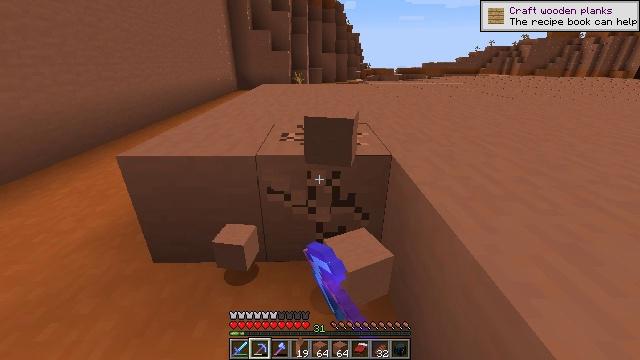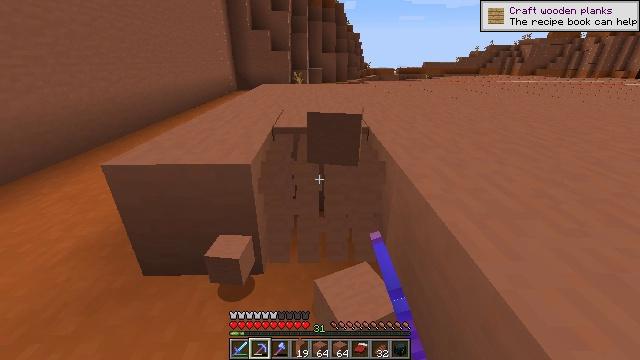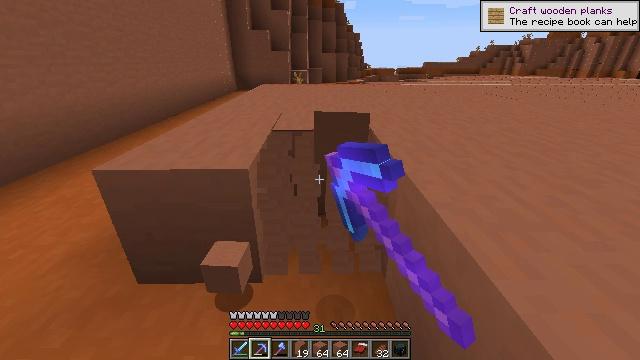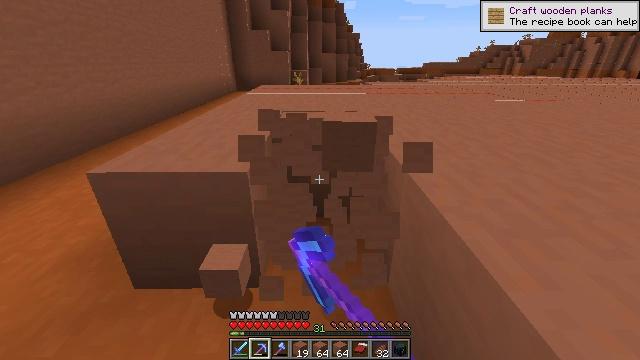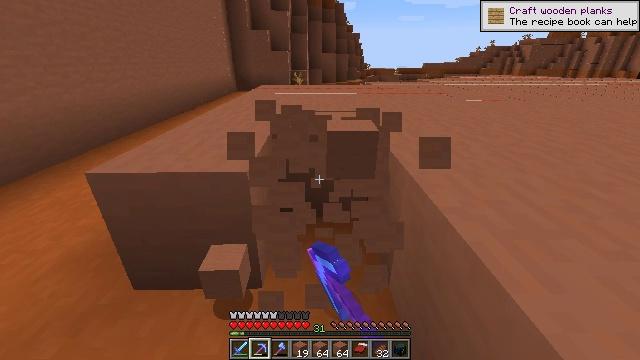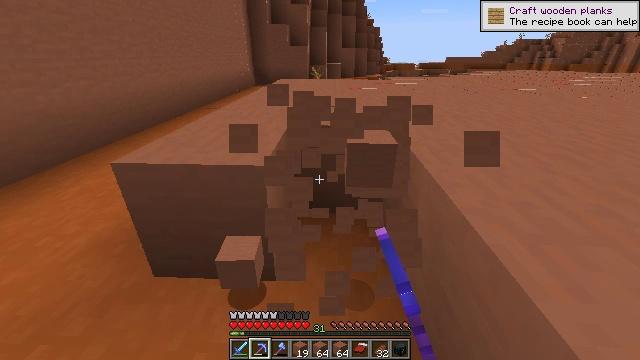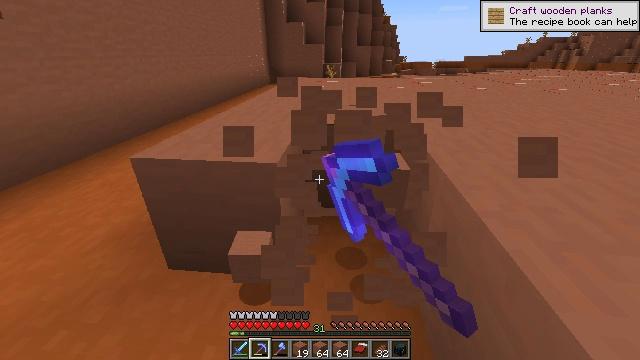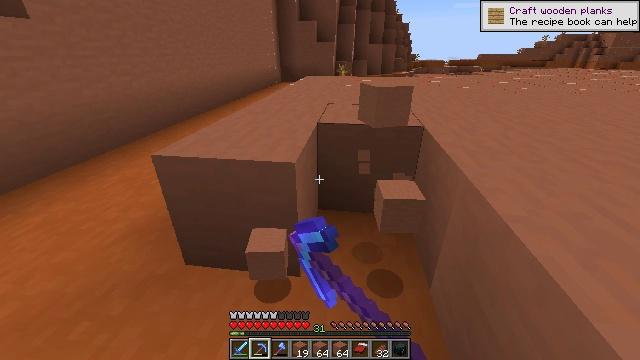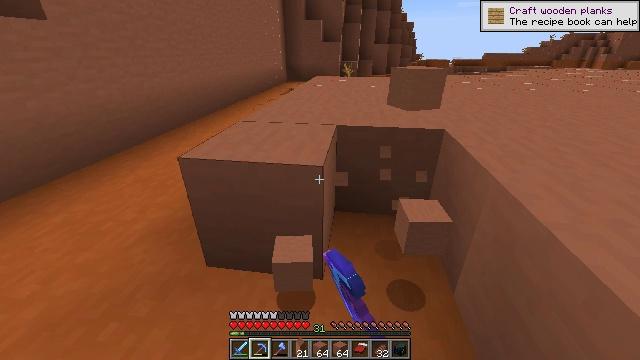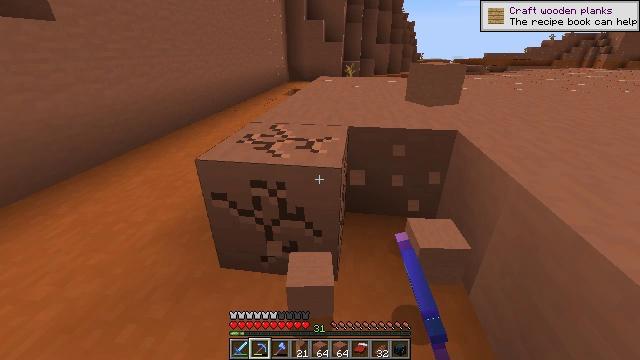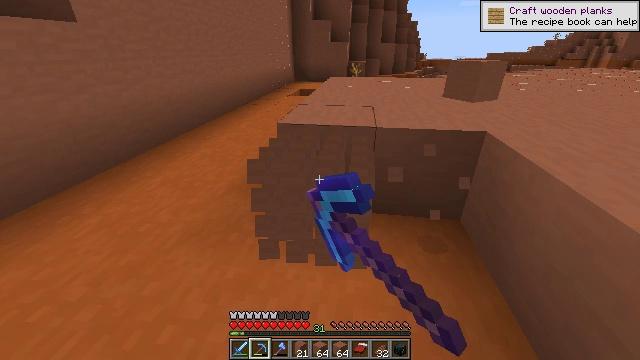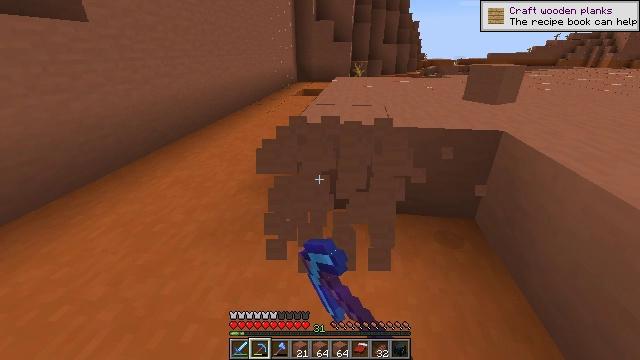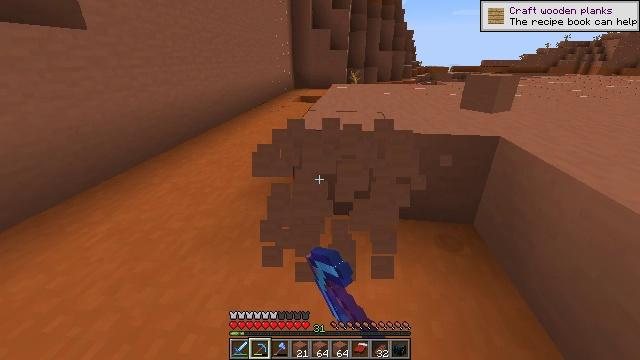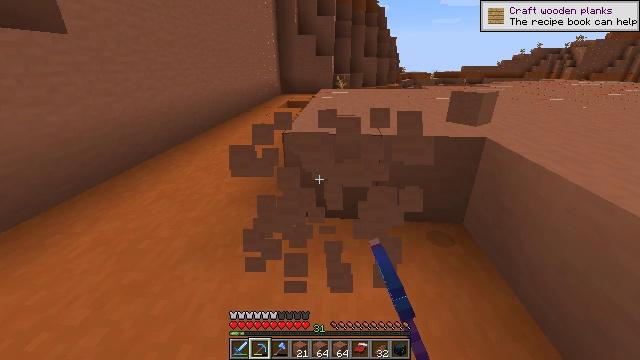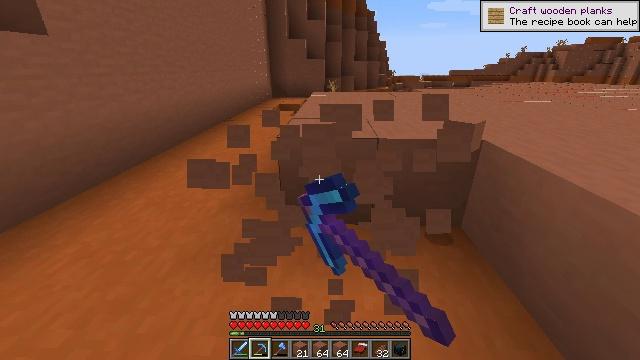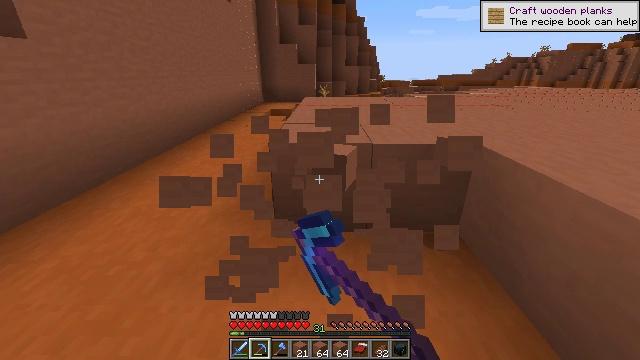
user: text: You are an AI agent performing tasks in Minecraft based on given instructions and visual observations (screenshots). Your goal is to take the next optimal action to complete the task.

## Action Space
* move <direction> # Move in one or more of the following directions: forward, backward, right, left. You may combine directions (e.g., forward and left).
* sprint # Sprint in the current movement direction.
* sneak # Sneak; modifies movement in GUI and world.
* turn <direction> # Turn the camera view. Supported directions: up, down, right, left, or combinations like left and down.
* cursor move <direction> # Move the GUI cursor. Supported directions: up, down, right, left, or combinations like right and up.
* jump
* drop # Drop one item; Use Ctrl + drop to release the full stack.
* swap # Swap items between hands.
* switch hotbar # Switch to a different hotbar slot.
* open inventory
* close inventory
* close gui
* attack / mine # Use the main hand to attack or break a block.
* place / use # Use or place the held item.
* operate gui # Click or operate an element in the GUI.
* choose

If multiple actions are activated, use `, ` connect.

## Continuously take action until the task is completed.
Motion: motion action
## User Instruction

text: Break terracotta to collect it.
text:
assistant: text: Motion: attack / mine
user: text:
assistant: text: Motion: attack / mine
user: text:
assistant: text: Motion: attack / mine
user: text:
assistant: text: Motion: attack / mine
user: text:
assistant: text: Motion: turn left and down, attack / mine
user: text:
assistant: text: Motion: turn left, attack / mine
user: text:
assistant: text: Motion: move left, turn left, attack / mine
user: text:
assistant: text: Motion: move left, attack / mine
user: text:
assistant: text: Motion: move left, attack / mine
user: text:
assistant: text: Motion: move left, attack / mine
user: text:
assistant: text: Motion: attack / mine
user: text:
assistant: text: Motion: turn up, attack / mine
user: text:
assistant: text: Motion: turn right and up, attack / mine
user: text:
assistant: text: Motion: move forward, turn right, attack / mine
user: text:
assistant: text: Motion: move forward, turn right, attack / mine
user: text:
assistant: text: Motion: move forward, turn right, attack / mine
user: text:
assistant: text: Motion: move forward, turn right, attack / mine
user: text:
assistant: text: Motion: move forward, attack / mine
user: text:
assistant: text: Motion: attack / mine
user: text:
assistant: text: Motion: attack / mine
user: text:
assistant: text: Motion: attack / mine
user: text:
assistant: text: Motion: attack / mine
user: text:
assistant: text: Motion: move right, attack / mine
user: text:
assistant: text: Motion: move right, attack / mine
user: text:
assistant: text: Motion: move right, attack / mine
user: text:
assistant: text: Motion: move right, attack / mine
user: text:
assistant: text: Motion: attack / mine
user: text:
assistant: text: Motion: attack / mine
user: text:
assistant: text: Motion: attack / mine
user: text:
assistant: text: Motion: move forward, attack / mine